Question: How to center two middle squares with autolayout to preserve equal spaces between all of them?

Actually, i can outlet constraints and set it with computations involving container width and so on, but maybe there is some more smart way?
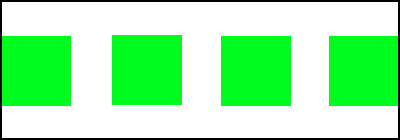
Answer: My approach, with Interfacebuidler, is using "spacer views"
Spacer views are UIView that I have set to .

Black frames are UIViews
UIImageView are squares
Set equals width beetween
Set equals width beetween
Add edge constraints beetween and
Set to transparent
<URL>
Hope this can help you ;)